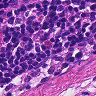
Metastatic tissue present: no